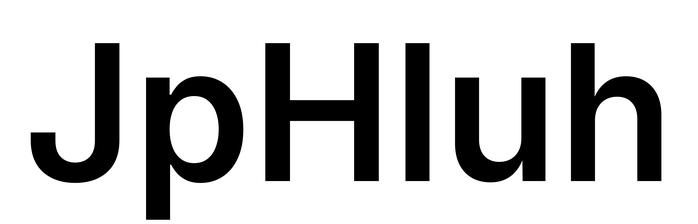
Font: Inter_SemiBold